Interaction volume radius: 5 \u00c5
Interaction volume height: 10 \u00c5
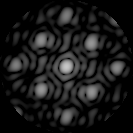
Disorder parameter: 0.1872